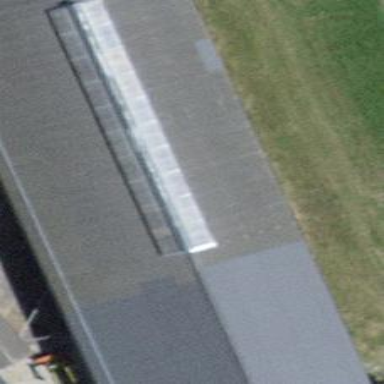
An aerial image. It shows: Rural barn.